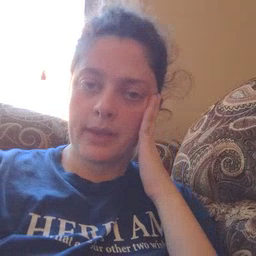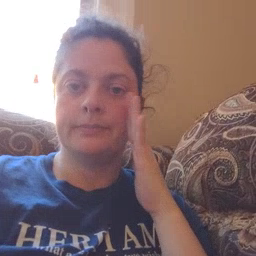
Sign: bed